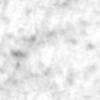
Label: no_change